Question: I have my colgroups generated dynamically and they style each group with a background color. Is there a way to add a label on top of each group?
My colgroup looks like this:
'''
<colgroup>
<col>
<col span="3" style="background-color: #ccc;">
<col span="3" style="background-color: #ddd;">
<col span="3" style="background-color: #ccc;">
</colgroup>
'''
And here is how it renders:

How do I put labels on top of each group? I can't select them to make that kind of change so maybe there is a jQuery API or even plugin for it?
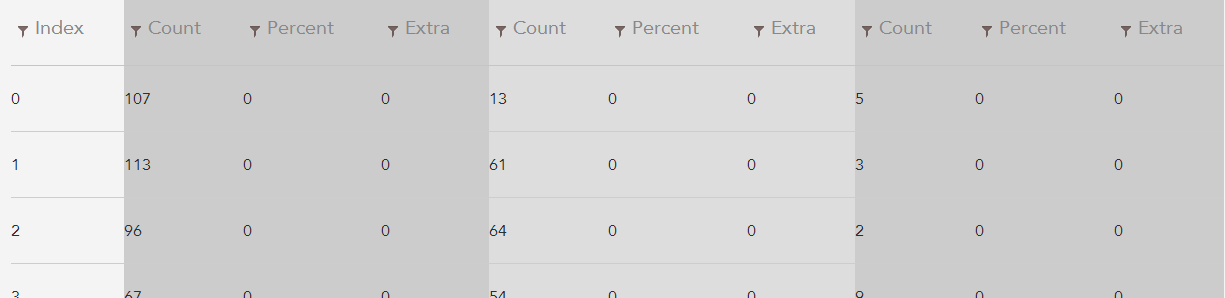
Answer: You can use the CSS ':after' (or ':before') pseudo class.
'''
<col span="3" class="index">
'''
CSS:
'''
.index {
position:relative;
background-color: #ccc;
}
.index:after {
position:absolute;
content: "Index";
top:0px;
left:0px;
color:#000000
}
'''
You can also combine this with UTF-8 characters for any glyph you may want to use for your sort indicator.
See: <URL>